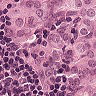
Metastatic tissue present: yes